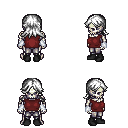
a pixel art fantasy rpg character, male body template, skeleton, maroon sleeveless shirt, metal pants, white loose hair, white cloth bracers, black shoes, four views (front, back, left, right), 2x2 character sprite sheet, small pixel art, hard edges, no anti-aliasing